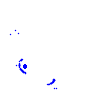
Particle: electron